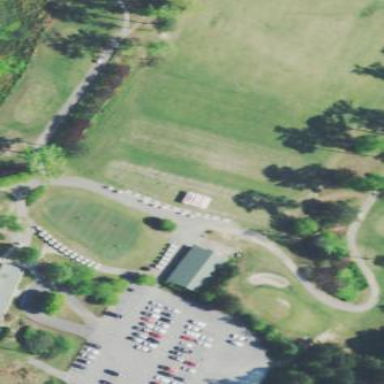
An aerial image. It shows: Grassy area designated as golf tee.